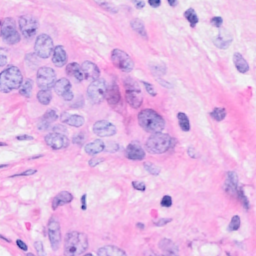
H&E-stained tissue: Breast